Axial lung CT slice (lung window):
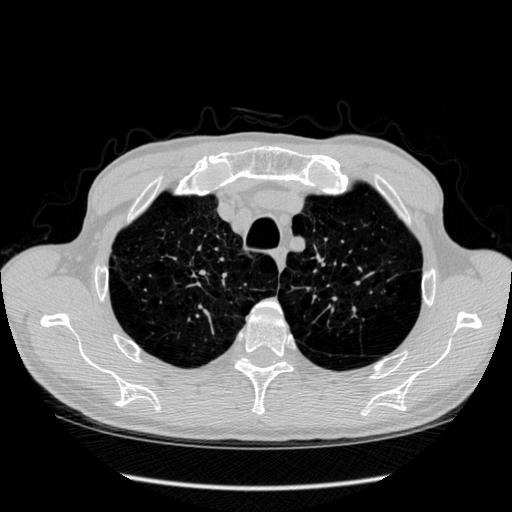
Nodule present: no